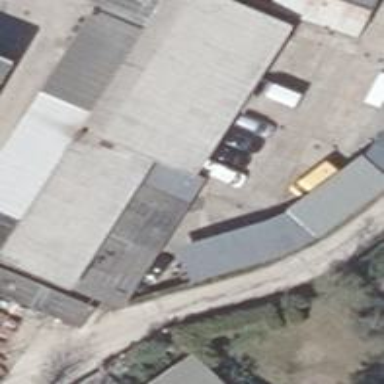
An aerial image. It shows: Car repair shop.